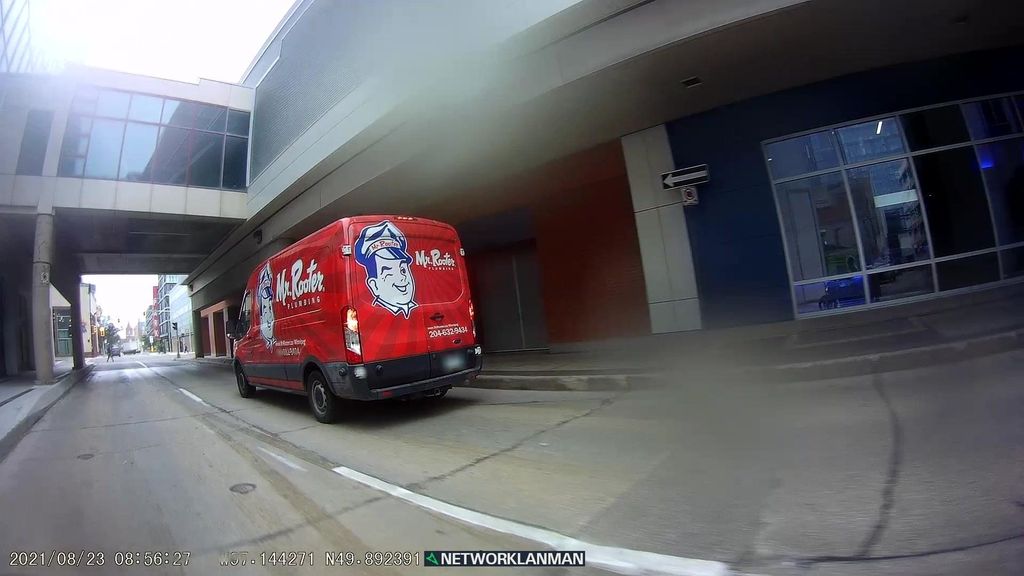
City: winnipeg